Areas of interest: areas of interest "Qinhuangdao City Art Troupe"
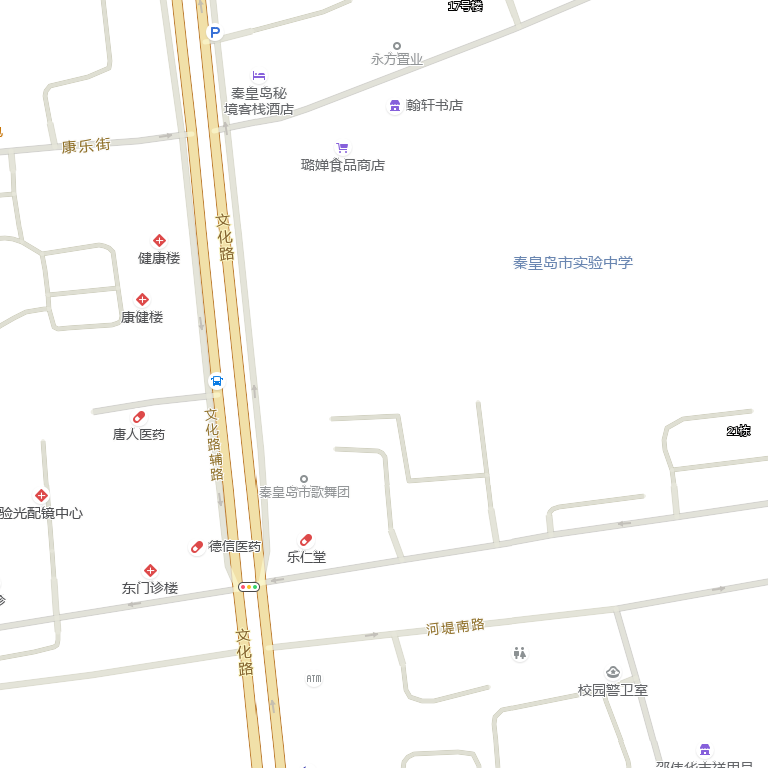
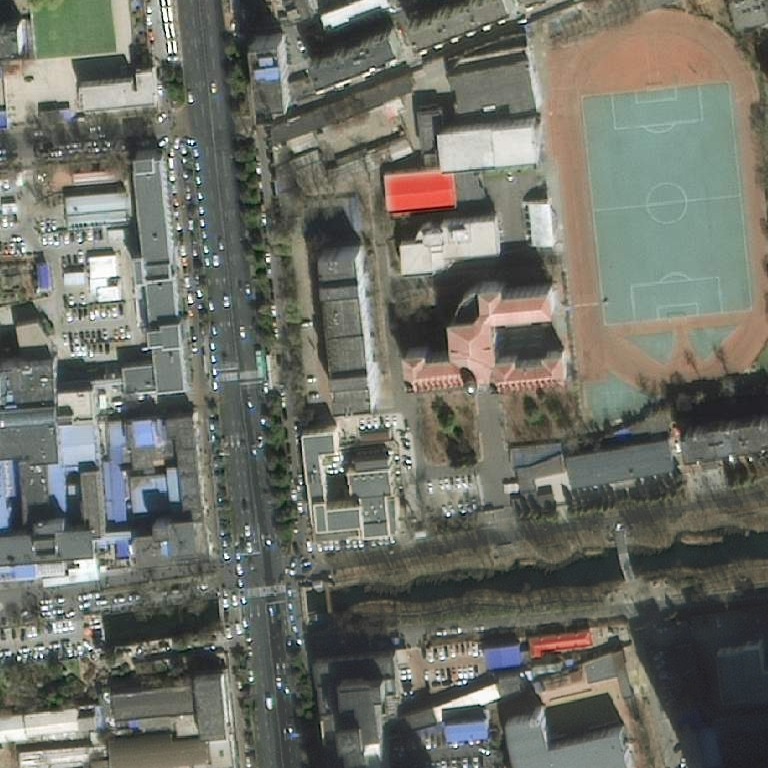